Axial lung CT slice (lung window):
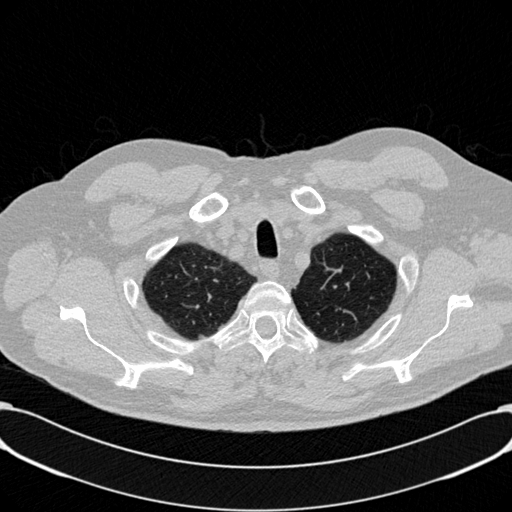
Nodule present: no